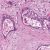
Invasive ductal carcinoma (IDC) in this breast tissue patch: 1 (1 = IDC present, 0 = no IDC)